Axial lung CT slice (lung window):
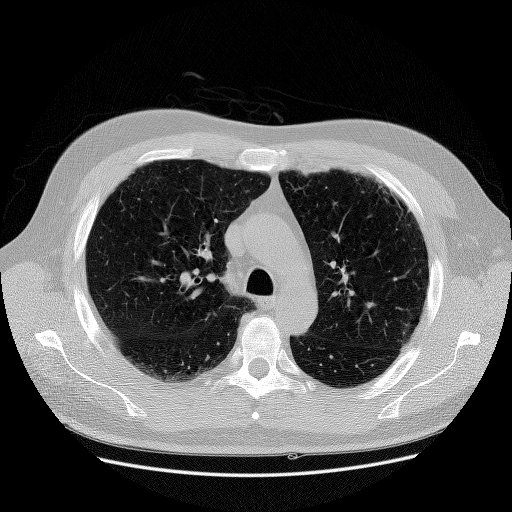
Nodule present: no